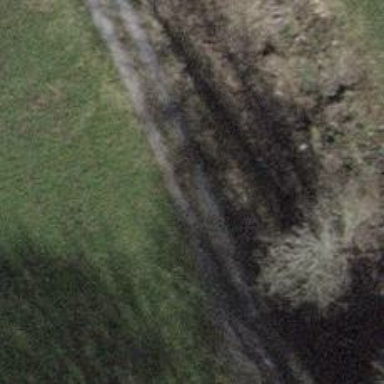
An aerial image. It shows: Compacted track road with grade3 tracktype.